Question: from <URL>
> Xcode automatic subclass generation
Xcode now supports automatic generation of NSManagedObject subclasses in the modeling tool. In the entity inspector:
Manual/None is the default, and previous behavior; in this case you should implement your own subclass or use NSManagedObject.
Category/Extension generates a class extension in a file named like ClassName+CoreDataGeneratedProperties. You need to declare/implement the main class (if in Obj-C, via a header the extension can import named ClassName.h). -
Class Definition generates subclass files named like ClassName+CoreDataClass as well as the files generated for Category/Extension.
The generated files are placed in DerivedData and rebuilt on the first build after the model is saved. They are also indexed by Xcode, so command-clicking on references and fast-opening by filename works.
 and no matter what i chose it doesn't get generated.
i'm probably doing something wrong or incomplete, aren't i?
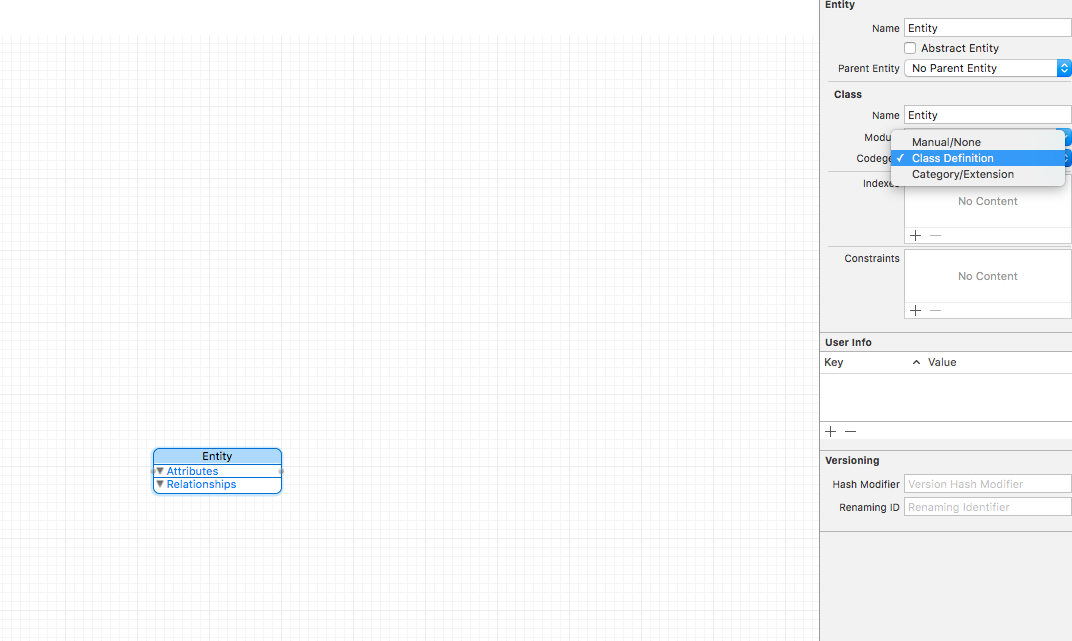
Answer: If you set "Codegen" to "Class Definition", like in your example, Xcode does generate the 'NSManagedObject' subclasses, but you do not actually see the in your project. Like stated in your posted quote, the files are generated in
'~/Library/Developer/Xcode/DerivedData/...'
You do not see them in your project, only the files in Derived Data, which you should not have to care about. Xcode does hold a reference though, so command+clicking in code jumps to the implementation as expected plus you are able to write extensions and such.
Find details in <URL>.